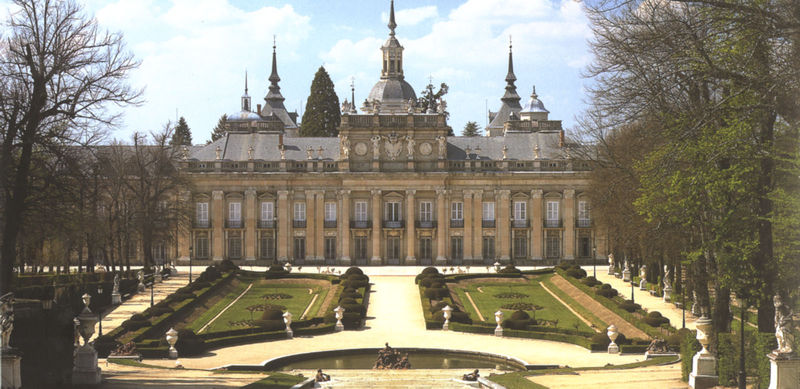
Titel: Jagdschloss von La Granja de San Ildefonso
Künstler: Filippo Juvarra
Standort: La Granja, Jagdschloß (EU - E - Altkastilien)
Schlagwörter: baum, himmel, schatten, wasser, wolken, bäume, fenster, laterne, licht, säule, säulen, dach, gebäude, haus, park, rasen, schloss, weg, wiese, barock, sockel, büsche, sonne, sträucher, wege, brunnen, turm, garten, dächer, allee, hof, figuren, kuppel, architecture, balcony, blue, columns, court, lamp, palace, white, formal, france, green, old, windows, symmetrie, picture, vasen, foto, burg, türme, mittelgang, alleen, angels, clouds, sky, tree, building, house, lake, landscape, water, roof, sun, trees, beete, etagen, grass, bushes, entrance, garden, path, villa, bepflanzung, castle, color, cross, photo, statue, door, marble, lamps, spring, schlossanlage, doors, zweistöckig, manor, mansion, hecken, fountain, gardens, lawn, walk, vases, statues, rabatten, citadel, pond, pool, steeple, alee, photography, towers, parc, fountains, pring, versailles, spires, busts, details, steeples, grounds, fontain, urns, fonatine, topiaries, atatues